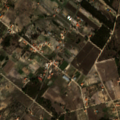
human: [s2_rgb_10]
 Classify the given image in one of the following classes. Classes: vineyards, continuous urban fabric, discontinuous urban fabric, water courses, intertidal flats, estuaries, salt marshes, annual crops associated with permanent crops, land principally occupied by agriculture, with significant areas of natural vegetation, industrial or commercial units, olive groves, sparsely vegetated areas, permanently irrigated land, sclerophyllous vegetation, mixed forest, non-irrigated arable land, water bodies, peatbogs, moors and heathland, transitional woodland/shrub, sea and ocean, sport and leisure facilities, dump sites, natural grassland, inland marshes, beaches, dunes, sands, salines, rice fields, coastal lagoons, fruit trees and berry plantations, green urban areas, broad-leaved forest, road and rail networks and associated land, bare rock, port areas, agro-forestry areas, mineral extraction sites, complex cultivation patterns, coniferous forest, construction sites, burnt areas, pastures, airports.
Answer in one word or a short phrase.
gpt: complex cultivation patterns, land principally occupied by agriculture, with significant areas of natural vegetation